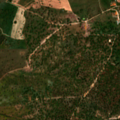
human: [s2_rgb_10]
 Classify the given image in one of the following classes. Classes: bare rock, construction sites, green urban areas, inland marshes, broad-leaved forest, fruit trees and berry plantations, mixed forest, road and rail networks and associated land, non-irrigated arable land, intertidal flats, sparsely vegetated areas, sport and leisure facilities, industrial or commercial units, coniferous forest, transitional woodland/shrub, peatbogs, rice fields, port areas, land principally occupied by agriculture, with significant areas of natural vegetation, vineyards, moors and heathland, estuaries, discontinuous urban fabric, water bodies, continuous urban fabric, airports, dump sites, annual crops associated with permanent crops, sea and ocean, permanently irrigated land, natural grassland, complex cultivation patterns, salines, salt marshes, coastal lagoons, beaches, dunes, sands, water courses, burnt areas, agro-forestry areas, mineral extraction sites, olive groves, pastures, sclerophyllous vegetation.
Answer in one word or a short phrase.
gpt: continuous urban fabric